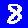
Digit: 8